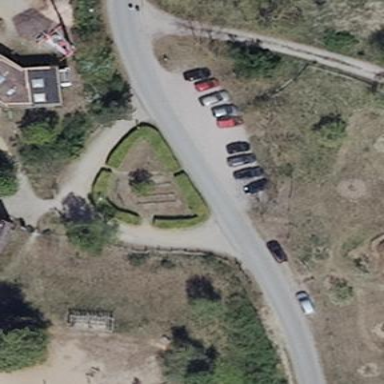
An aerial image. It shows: Bicycle parking area surrounded by hedge.